Question: I am trying to create a table with sub-headings and side-headings which looks like the picture below:

This is what I have so far:
'''
<table>
<thead>
<tr>
<th>Object</th>
<th>Openings</th>
<th>Internal Dimensions</th>
<th>Weight</th>
<th>Volume</th>
</tr>
</thead>
<tbody>
<tr>
<td>Box</td>
<td>300x500</td>
<td>300cm x 400cm x 600cm</td>
<td>Min: 100g, Max: 200g, NA</td>
<td>300</td>
</tr>
</tbody>
</table>
'''
Is it possible to have a table that looks similarly to the picture above.
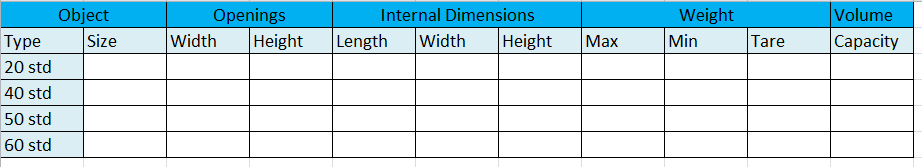
Answer: Use CSS
'''
<style type="text/css">
.blue_bg{ background-color: blue; }
</style>
<table>
<thead>
<tr>
<th>Hello</th>
<th>Hello</th>
<th>Hello</th>
</tr>
</thead>
<tbody>
<tr>
<td class="blue_bg">Hello</td>
<td class="blue_bg">Hello</td>
<td class="blue_bg">Hello</td>
</tr>
<tr>
<td class="blue_bg">Hello</td>
<td>Hello</td>
<td>Hello</td>
</tr>
<tr>
<td class="blue_bg">Hello</td>
<td>Hello</td>
<td>Hello</td>
</tr>
<tr>
<td class="blue_bg">Hello</td>
<td>Hello</td>
<td>Hello</td>
</tr>
</tbody>
</table>
'''